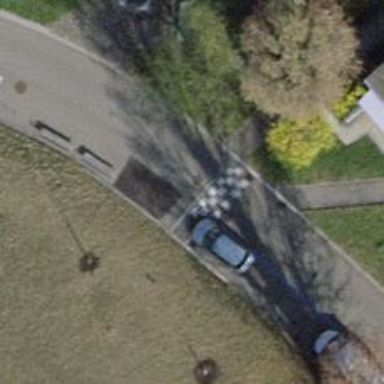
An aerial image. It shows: Asphalt road with traffic calming hump.